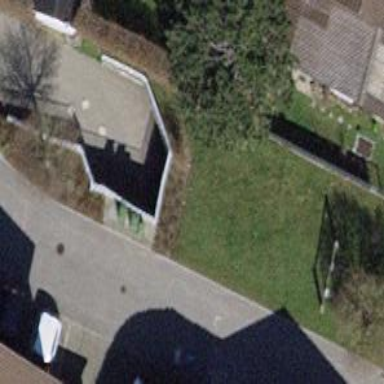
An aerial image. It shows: Parking entrance.